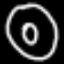
Label: donut